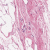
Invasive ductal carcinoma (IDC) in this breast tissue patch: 0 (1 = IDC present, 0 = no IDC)